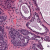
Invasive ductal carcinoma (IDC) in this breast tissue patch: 0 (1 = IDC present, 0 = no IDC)